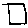
Label: square